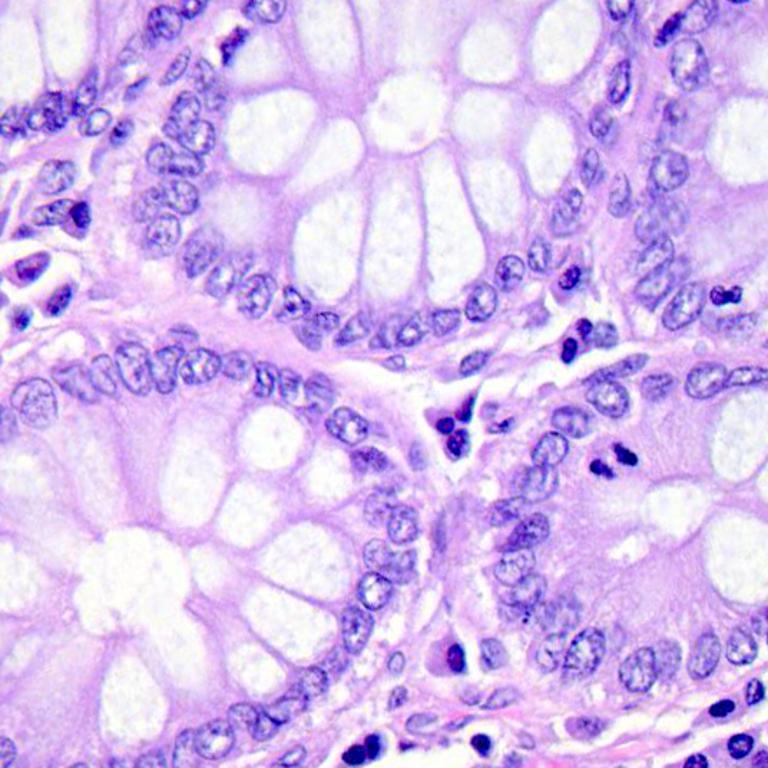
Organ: colon
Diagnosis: benign